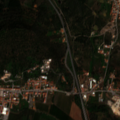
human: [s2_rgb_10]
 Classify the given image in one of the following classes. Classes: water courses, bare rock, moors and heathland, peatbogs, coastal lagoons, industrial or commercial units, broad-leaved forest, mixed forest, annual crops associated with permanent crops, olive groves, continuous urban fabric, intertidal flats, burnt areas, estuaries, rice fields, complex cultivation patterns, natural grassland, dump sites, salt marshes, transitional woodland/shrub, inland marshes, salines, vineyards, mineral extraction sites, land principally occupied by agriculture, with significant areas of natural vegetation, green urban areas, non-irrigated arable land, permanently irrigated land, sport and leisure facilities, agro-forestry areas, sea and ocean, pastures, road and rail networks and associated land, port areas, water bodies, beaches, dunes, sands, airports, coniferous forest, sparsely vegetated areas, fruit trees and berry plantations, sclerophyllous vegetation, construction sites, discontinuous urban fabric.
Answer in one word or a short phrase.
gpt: continuous urban fabric, discontinuous urban fabric, fruit trees and berry plantations, annual crops associated with permanent crops, complex cultivation patterns, broad-leaved forest, transitional woodland/shrub